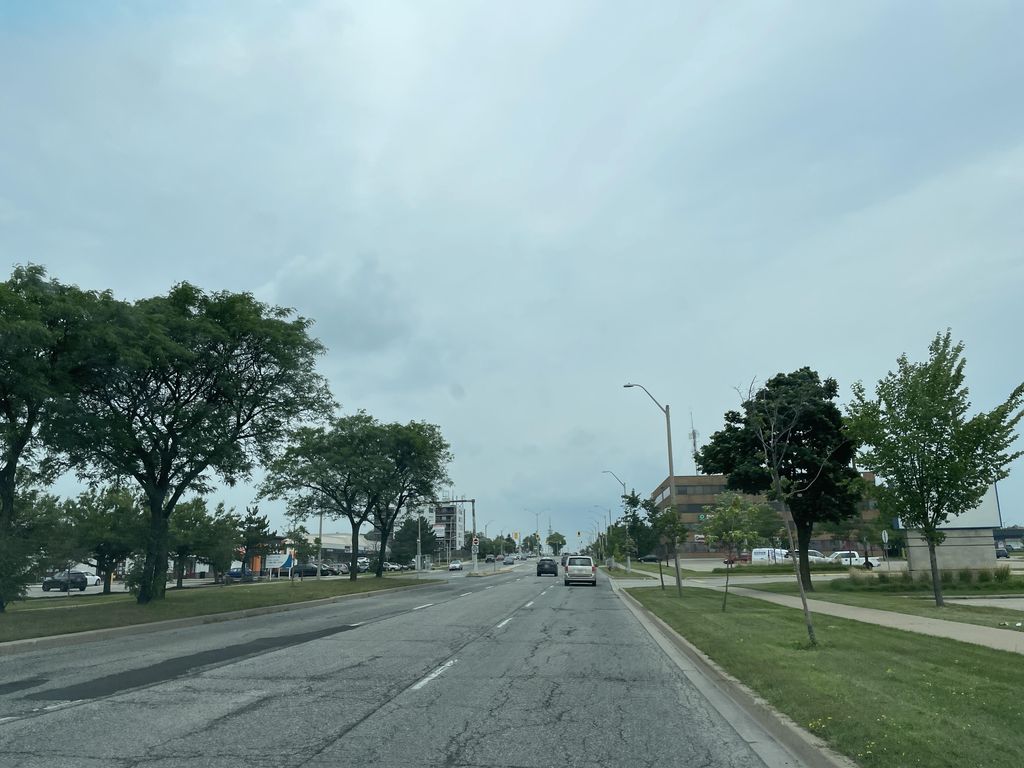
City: hamilton